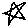
Label: star